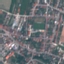
Label: Residential